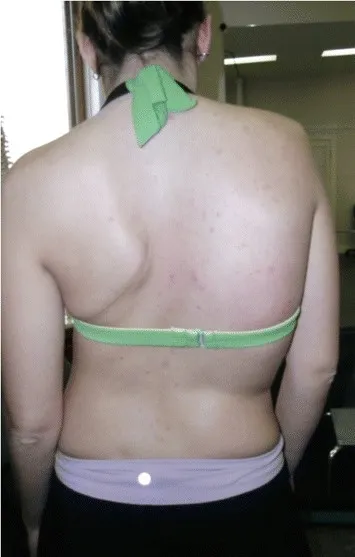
Patient photograph taken at initial physiotherapy assessment in November 2008 shows signs of severe scoliosis. Signs of severe scoliosis are evident: thoracic convex right side shoulder elevation, thoracic convex right side ribcage protrusion resulting in a rib hump, and thoracic concave left side shoulder depression and retraction.
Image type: medical_photograph (skin_photograph)